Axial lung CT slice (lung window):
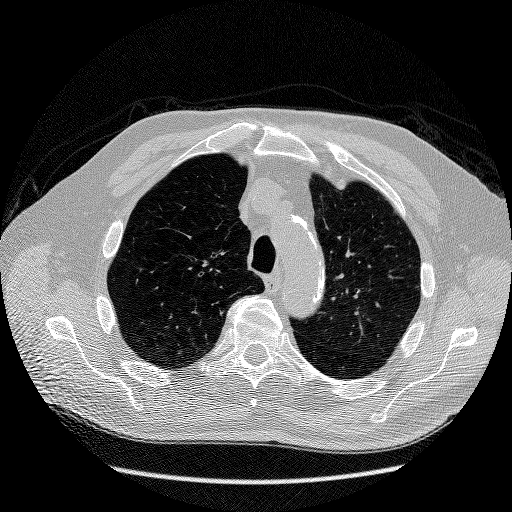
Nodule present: no